Question: I am trying to set the
'''
Me.RecordSource = "SELECT Sequence No,Catalog Number,PO Number,Assignee,Customer Name, Marketing Sales Mgr, Notes, Rating Information From Catalog Number Log 2 WHERE Catalog Number Like '34*' ORDER BY Sequence No"
'''
but it is giving me a Syntax error. Any ideas why. Any help would be appreciated.A screen shoot of the table is shown below.

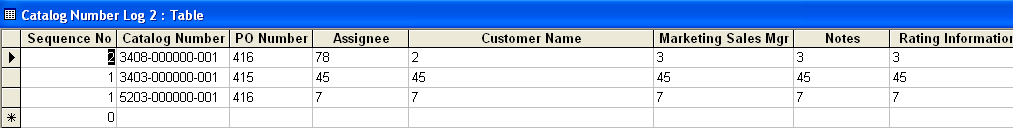
Answer: Please try this:
'''
Me.RecordSource = "SELECT [Sequence No],[Catalog Number],[PO Number],[Assignee],[Customer Name], [Marketing Sales Mgr], [Notes], [Rating Information] From [Catalog Number Log 2] WHERE [Catalog Number] Like '34*' ORDER BY [Sequence No]"
'''
You have white spaces in your table and column names hence they have to be put in brackets '[ ]' .